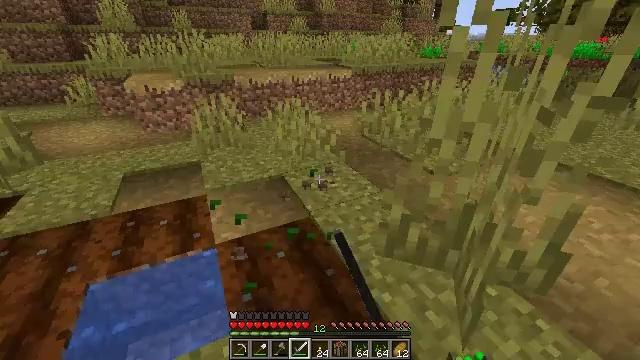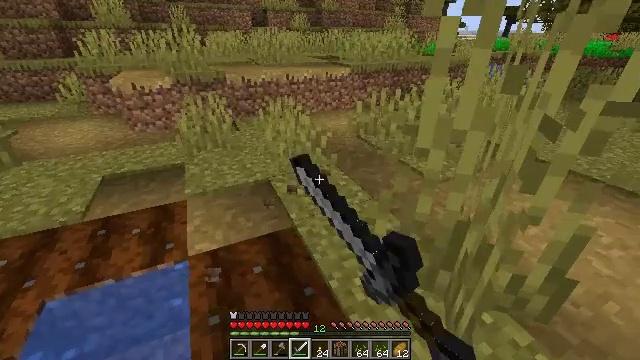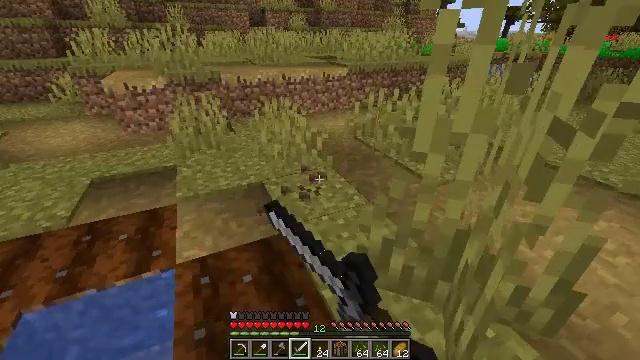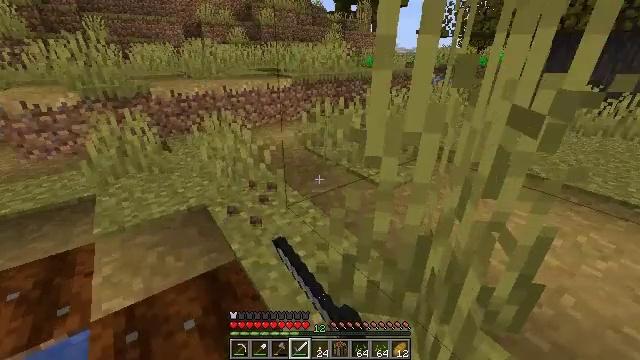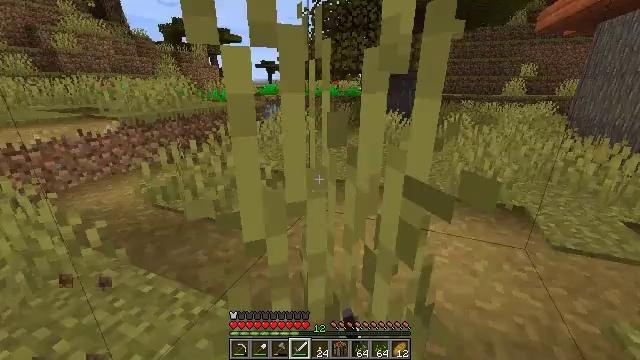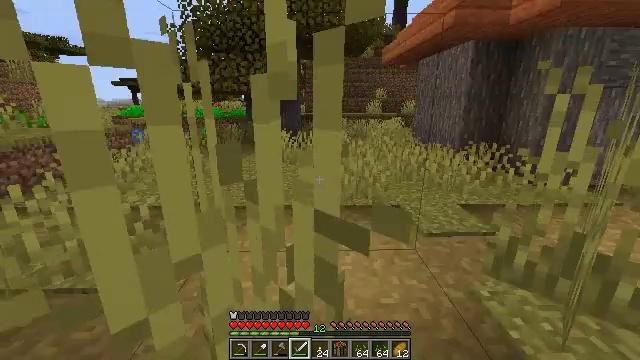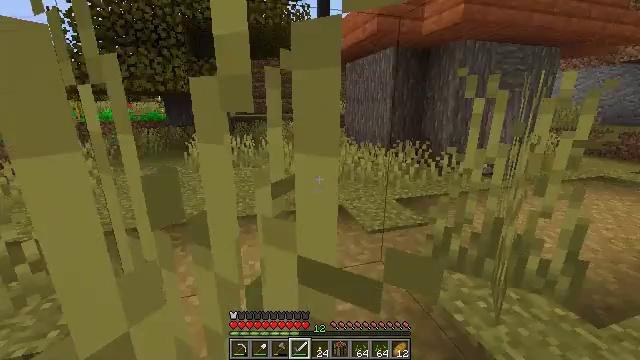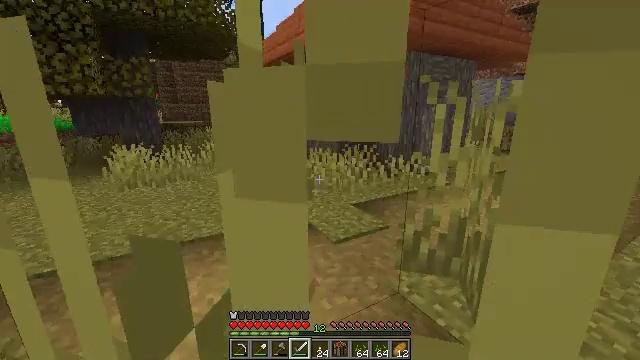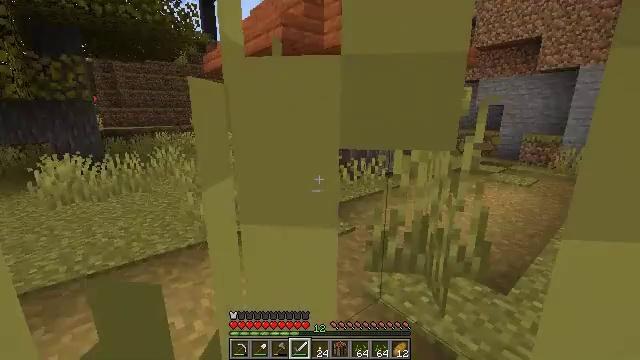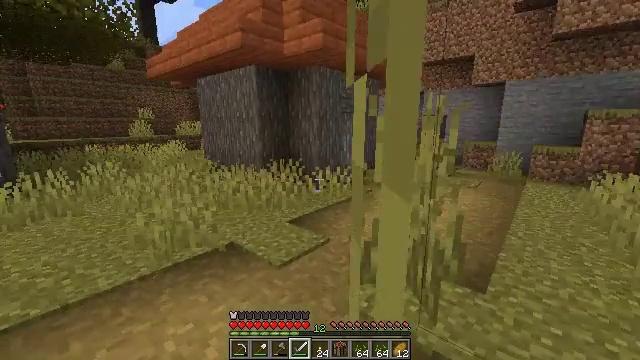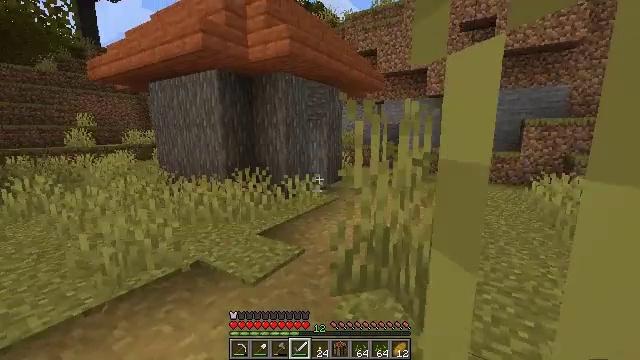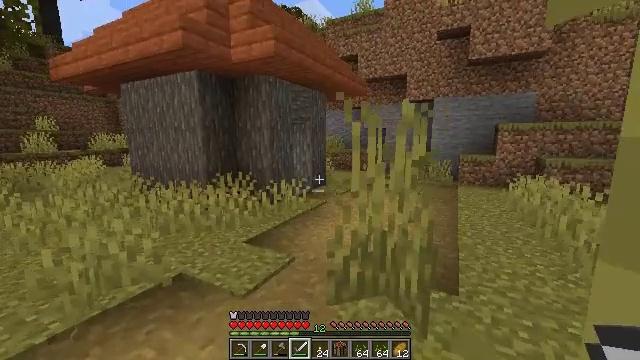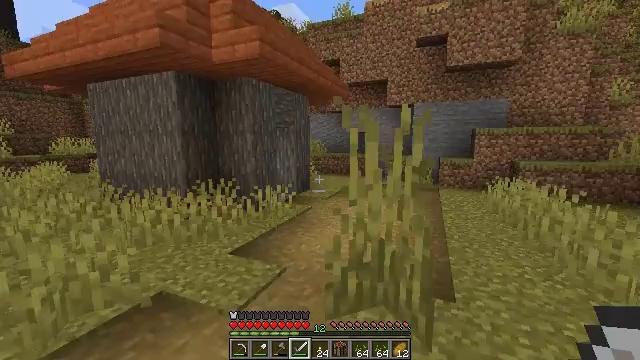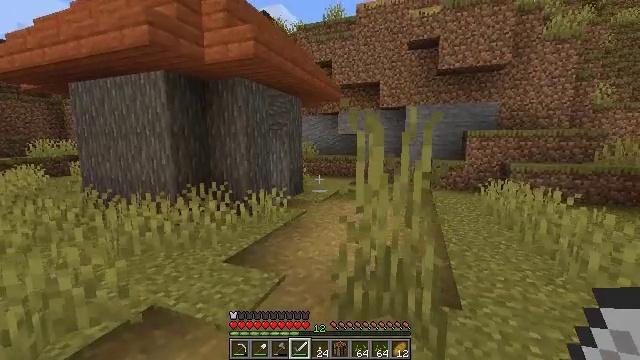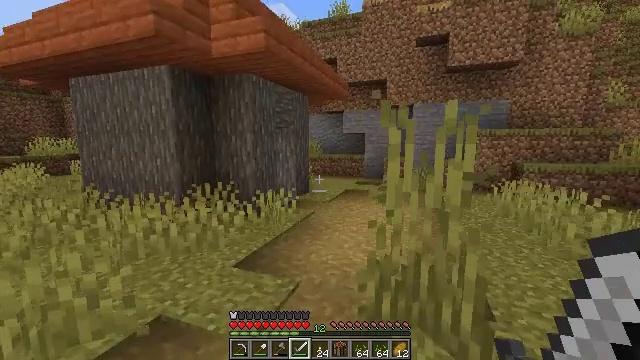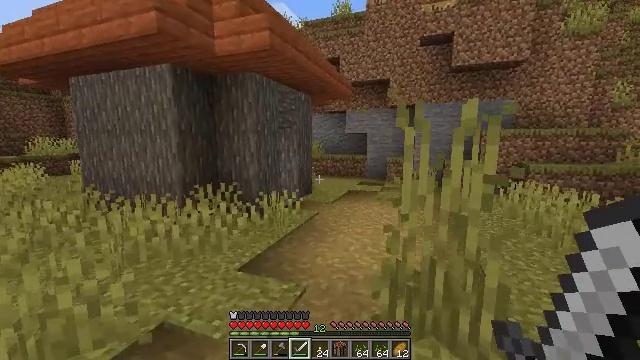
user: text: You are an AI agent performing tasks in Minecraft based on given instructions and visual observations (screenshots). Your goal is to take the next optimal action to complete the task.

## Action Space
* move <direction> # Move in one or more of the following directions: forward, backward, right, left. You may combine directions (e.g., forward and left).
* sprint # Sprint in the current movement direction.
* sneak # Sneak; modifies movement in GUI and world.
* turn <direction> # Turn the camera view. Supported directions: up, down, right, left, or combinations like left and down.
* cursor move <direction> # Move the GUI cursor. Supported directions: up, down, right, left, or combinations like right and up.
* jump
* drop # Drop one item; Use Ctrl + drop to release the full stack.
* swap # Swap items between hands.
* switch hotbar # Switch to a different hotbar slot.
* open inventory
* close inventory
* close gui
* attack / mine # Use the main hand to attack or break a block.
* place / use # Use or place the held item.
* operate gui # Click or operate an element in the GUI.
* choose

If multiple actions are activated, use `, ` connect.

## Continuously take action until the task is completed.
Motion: motion action
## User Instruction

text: Mine the grass in the plains.
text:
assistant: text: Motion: move forward, attack / mine
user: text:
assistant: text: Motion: move forward, attack / mine
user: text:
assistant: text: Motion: move forward, turn right and up
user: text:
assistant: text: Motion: move forward, turn right and up
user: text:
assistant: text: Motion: move forward, turn right and up
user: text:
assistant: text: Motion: move forward and move left, turn right
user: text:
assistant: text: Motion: move forward and move left, turn right and up
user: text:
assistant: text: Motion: move forward and move left, turn right
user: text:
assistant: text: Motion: move forward and move left, turn right and up
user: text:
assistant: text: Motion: move forward and move left, turn right and up
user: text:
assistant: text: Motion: move forward and move left, turn right and up
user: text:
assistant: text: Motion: move forward and move left, turn right
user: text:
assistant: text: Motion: move forward and move left, turn right
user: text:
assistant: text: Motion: move forward and move left
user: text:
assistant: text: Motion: move forward and move left
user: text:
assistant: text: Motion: move forward and move left
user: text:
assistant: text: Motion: move forward and move left
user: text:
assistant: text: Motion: move forward and move left
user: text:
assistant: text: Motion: move forward
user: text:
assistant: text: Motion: move forward, turn left and down
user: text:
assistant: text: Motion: move forward, turn left
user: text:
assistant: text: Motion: move forward, turn left and up
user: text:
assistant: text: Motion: move forward, turn left and up
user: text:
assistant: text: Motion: move forward, turn left
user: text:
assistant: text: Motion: move forward
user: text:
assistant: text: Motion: move forward, turn left
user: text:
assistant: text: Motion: move forward, turn left
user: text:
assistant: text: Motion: move forward, turn left
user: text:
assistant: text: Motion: move forward
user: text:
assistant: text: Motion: move forward